Field crop: maize
Growth stage: 2
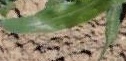
Species: maize